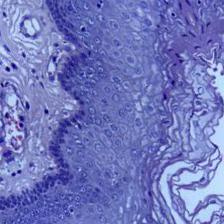
Diagnosis: Normal